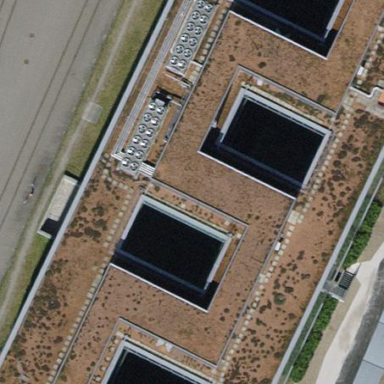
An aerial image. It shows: Flat-roofed office building.